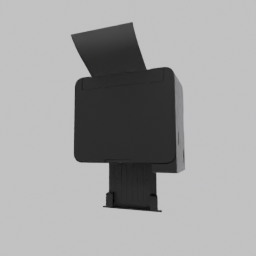
Label: electronics